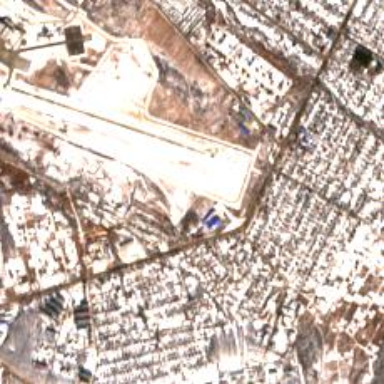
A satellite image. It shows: Runway at airport.